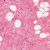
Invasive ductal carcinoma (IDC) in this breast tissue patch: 0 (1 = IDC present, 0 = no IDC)